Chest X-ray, AP view. Patient: 42 years old, sex M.
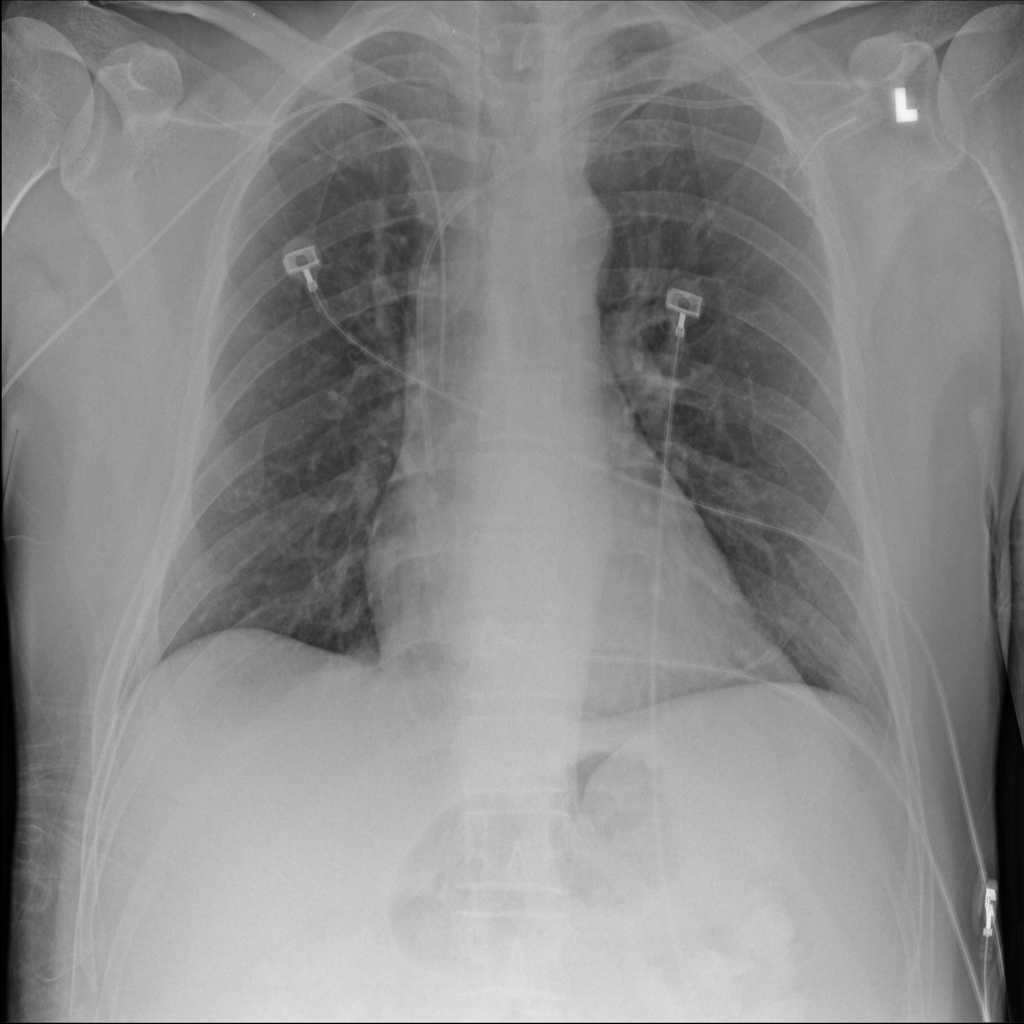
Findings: No Finding